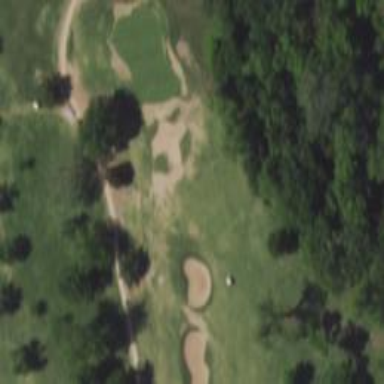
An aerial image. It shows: Golf hole.